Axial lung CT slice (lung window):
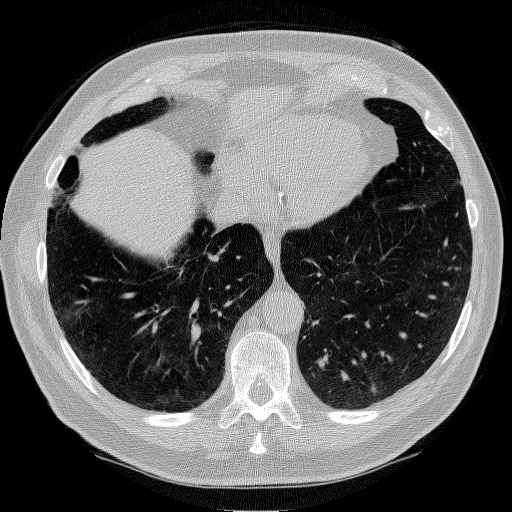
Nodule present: no